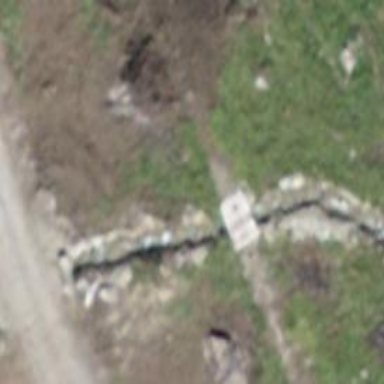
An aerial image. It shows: Culvert tunnel.